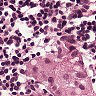
Metastatic tissue present: yes